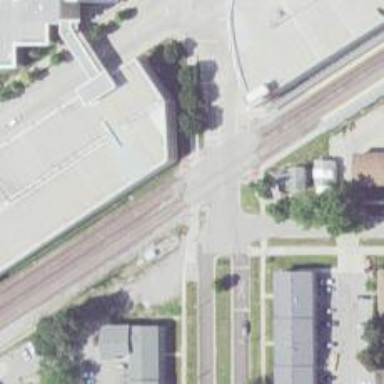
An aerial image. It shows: Railway crossing.